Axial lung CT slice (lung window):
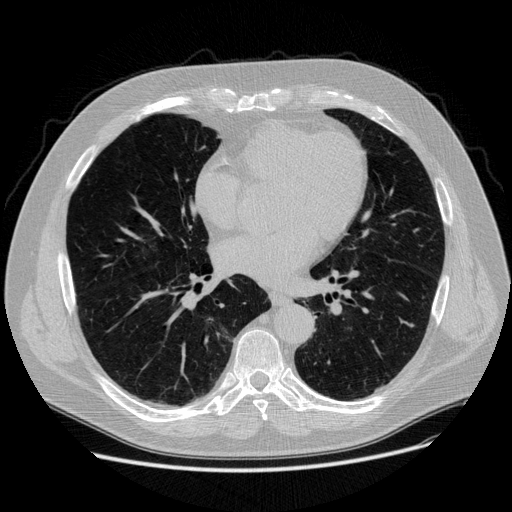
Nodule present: no